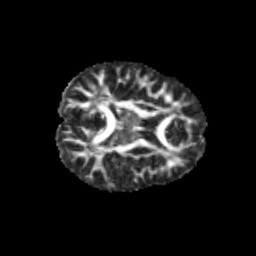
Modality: FA
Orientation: axial
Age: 9
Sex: male
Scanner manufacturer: siemens
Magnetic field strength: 3 T
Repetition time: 3.8 s
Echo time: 0.07 s